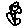
Label: flower